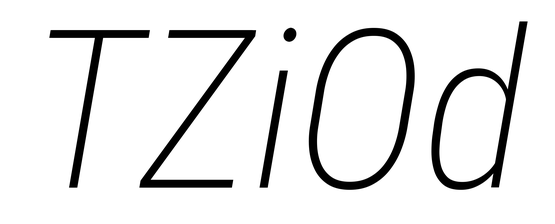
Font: Roboto-Italic_Condensed_ExtraLight_Italic